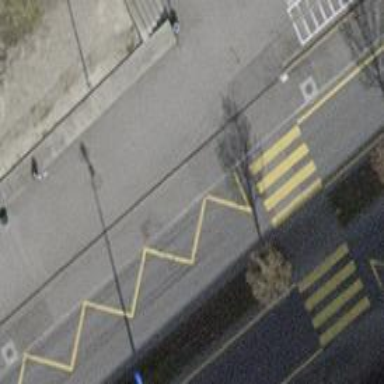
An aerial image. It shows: Asphalt sidewalk leading to platform for public transport.